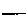
Label: line